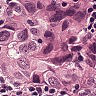
Metastatic tissue present: yes